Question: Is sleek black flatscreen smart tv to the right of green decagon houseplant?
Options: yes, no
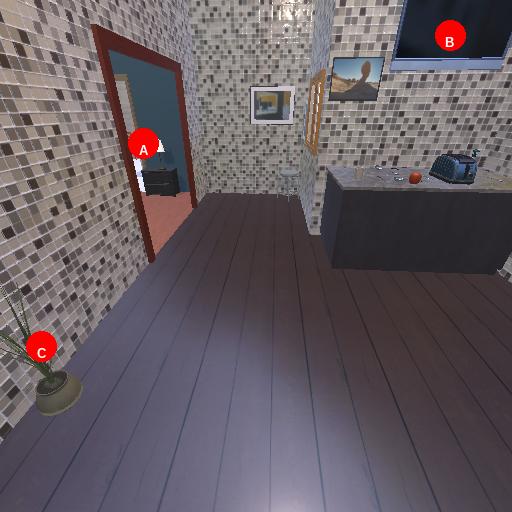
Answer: yes